五年级 · 立体几何学
把一个表面积是 50 平方厘米的长方体, 按如图切三刀分成 8 个小长方体, 小长方体的表面积之和比原来长方体的表面积增加了( )平方厘米。

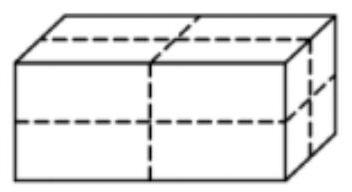
答案: 解50

【分析】观察图形可知, 沿着平行与底面切一刀, 则增加了两个底面积（上面和下面）; 沿着平行与横截面切一刀, 则增加了两个横截面的面积（左面和右面）；沿着平行与前面切一刀，则增加了两个前面的面积（前面和后面）；也就是比原来增加了长方体的表面积。

【详解】由分析可知:

按如图切三刀分成 8 个小长方体,小长方体的表面积之和比原来长方体的表面积增加了 50 平方厘米。

【点睛】本题考查长方体的表面积, 明确表面积的定义是解题的关键。